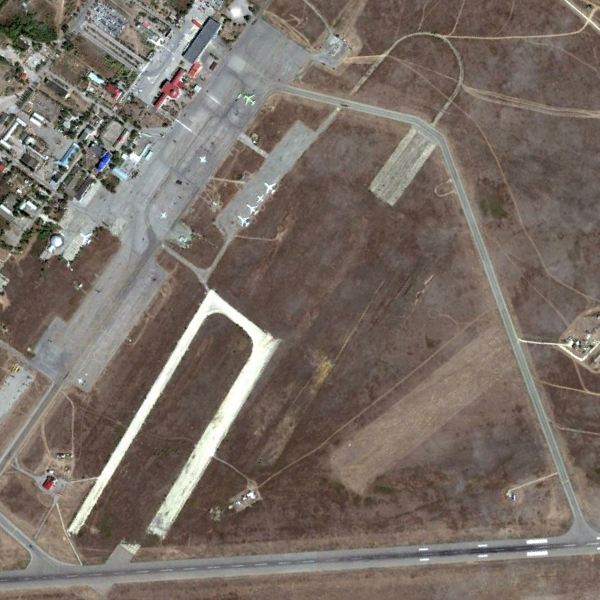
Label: Airport